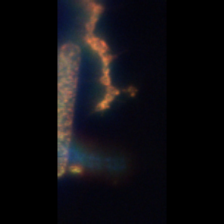
Taxon: Diatom_aggregate
Group: Diatoms